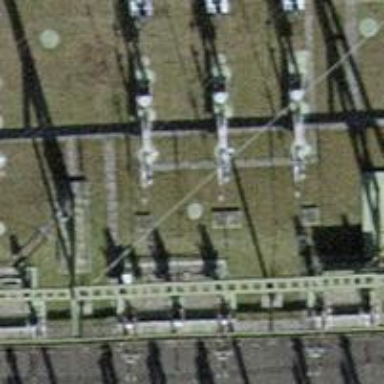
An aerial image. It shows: Insulator used in power equipment.